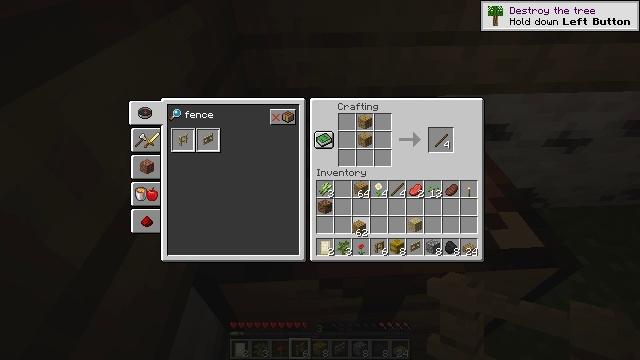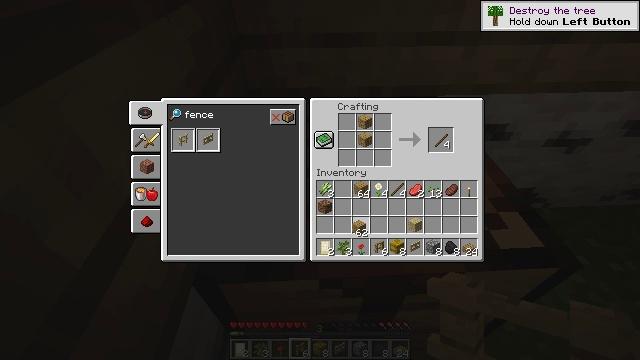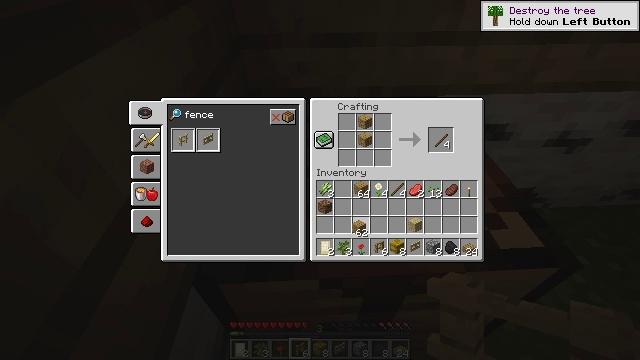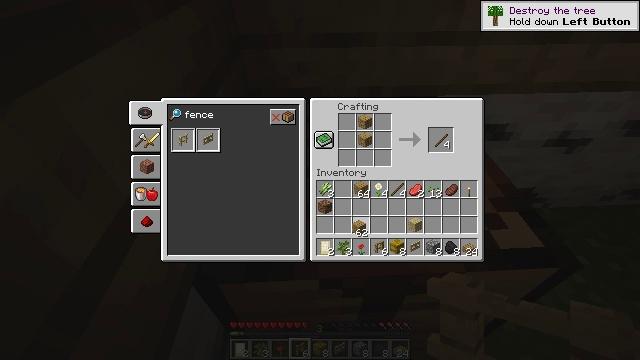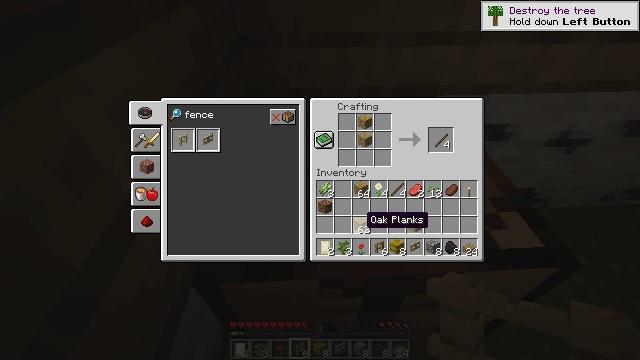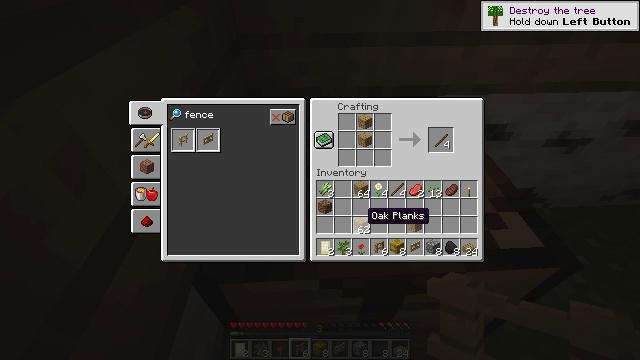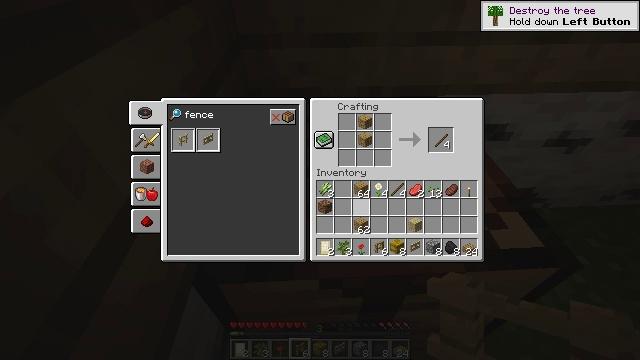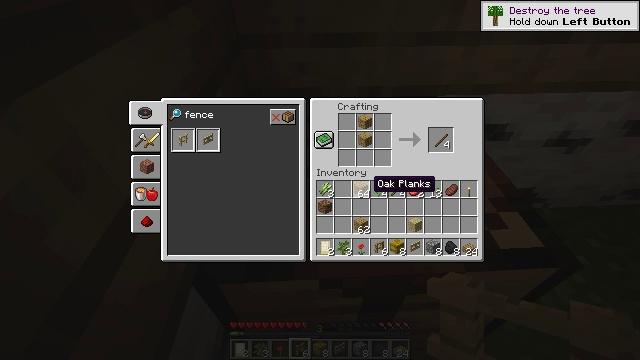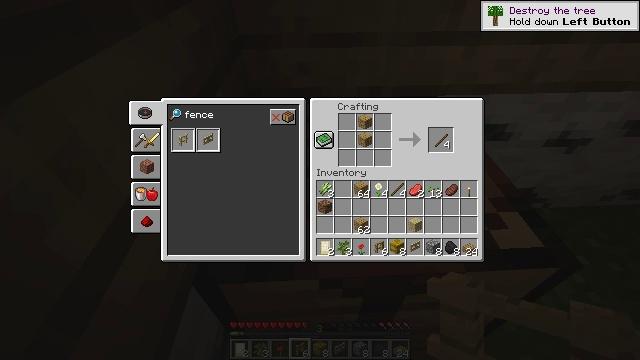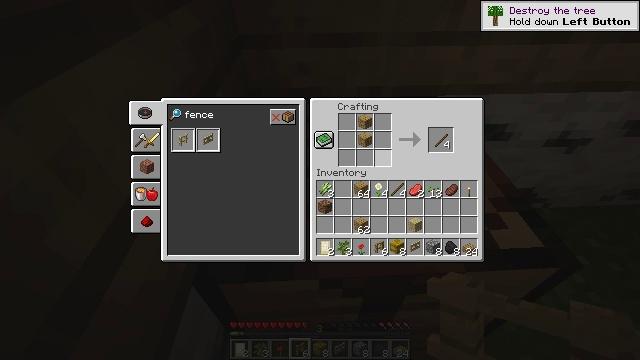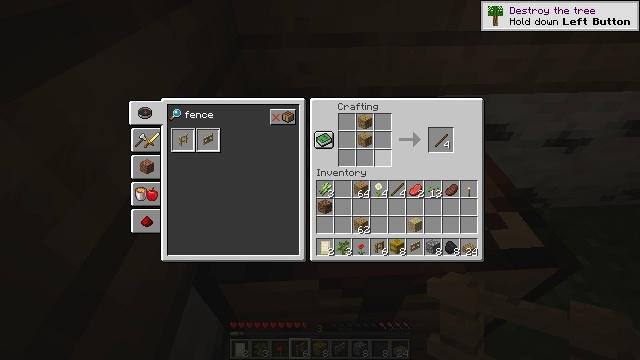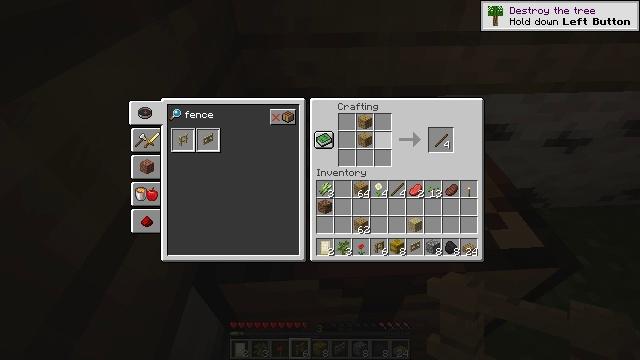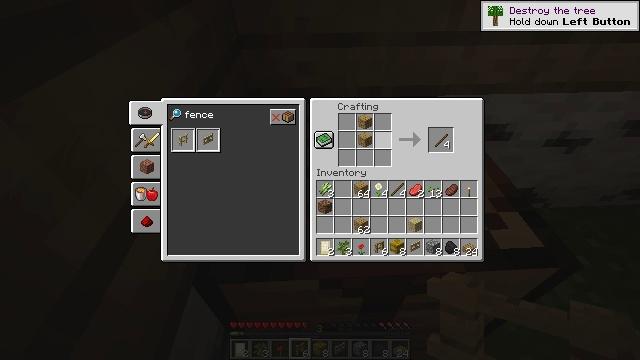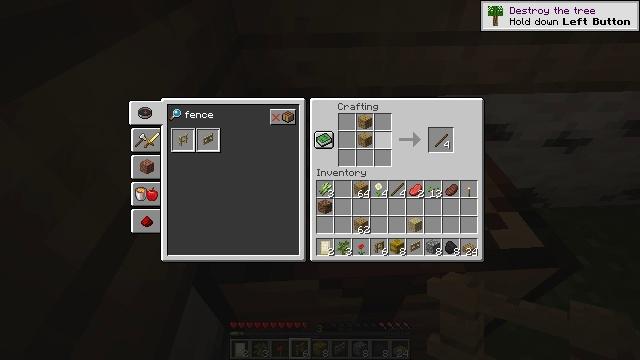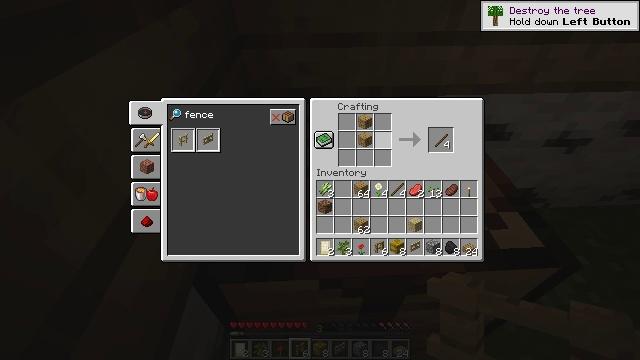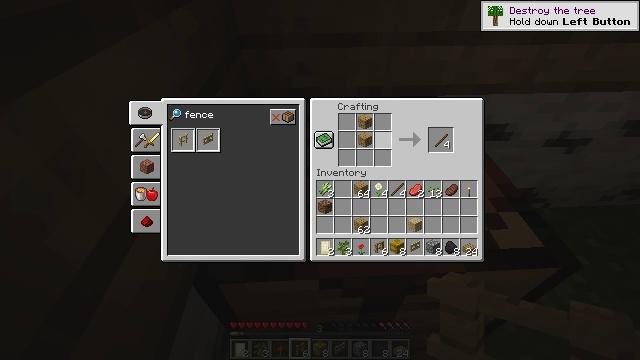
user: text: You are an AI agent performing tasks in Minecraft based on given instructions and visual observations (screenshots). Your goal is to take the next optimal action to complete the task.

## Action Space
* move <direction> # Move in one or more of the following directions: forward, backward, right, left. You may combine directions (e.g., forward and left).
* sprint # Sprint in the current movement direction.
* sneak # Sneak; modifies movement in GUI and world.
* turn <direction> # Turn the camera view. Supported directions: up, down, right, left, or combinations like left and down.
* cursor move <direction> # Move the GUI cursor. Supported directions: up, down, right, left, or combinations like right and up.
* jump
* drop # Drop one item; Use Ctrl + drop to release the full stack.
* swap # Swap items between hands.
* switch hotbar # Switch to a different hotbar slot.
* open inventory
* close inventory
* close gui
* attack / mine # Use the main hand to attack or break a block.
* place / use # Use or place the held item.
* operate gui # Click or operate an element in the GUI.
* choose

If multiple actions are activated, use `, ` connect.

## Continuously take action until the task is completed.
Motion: motion action
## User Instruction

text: Take oak planks and sticks to craft an oak fence gate.
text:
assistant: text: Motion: operate gui
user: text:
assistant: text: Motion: operate gui
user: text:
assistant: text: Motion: operate gui
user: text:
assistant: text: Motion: no_op
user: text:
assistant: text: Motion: no_op
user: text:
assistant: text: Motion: cursor move up
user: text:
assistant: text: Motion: cursor move up
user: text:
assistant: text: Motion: cursor move up
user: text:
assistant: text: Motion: cursor move right and up
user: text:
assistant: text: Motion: no_op
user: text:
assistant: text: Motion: no_op
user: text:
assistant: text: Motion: no_op
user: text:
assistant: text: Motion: no_op
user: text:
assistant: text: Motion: no_op
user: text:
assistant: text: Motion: no_op
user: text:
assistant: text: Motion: no_op
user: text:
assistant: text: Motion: no_op
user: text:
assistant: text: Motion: no_op
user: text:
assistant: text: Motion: cursor move right
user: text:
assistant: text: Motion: cursor move right
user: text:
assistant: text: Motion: no_op
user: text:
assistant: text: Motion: no_op
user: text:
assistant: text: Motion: cursor move down
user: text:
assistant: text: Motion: cursor move down
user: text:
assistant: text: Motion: no_op
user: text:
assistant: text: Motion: cursor move left
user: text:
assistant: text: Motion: cursor move left
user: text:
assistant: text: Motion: no_op
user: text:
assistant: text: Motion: no_op
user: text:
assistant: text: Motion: no_op